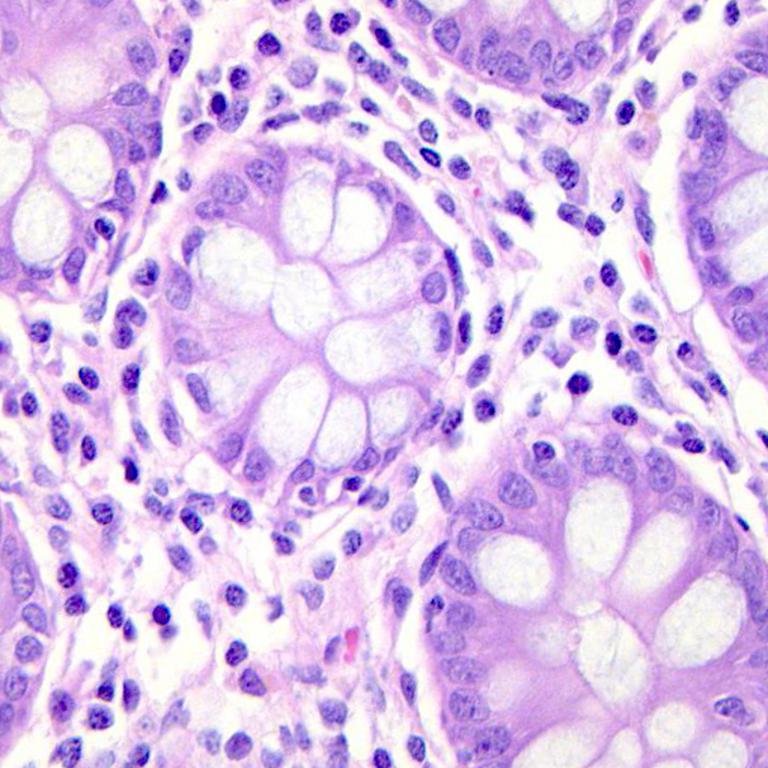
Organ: colon
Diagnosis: benign